Question: Game Rule: Clicking a light toggles itself and its diagonal (upper-left, upper-right, lower-left, lower-right) lights. What is the minimum number of clicks required to turn off all the lights?
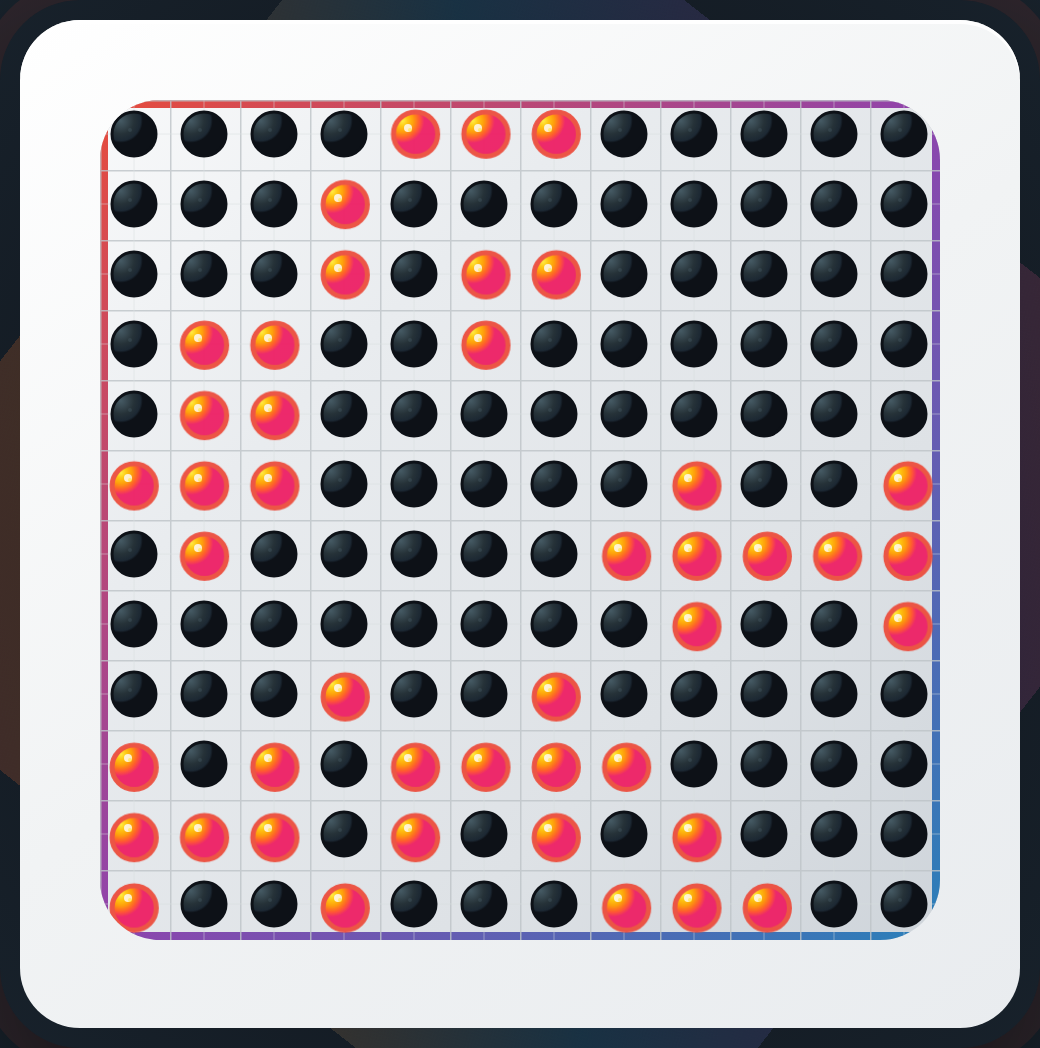
Answer: 12